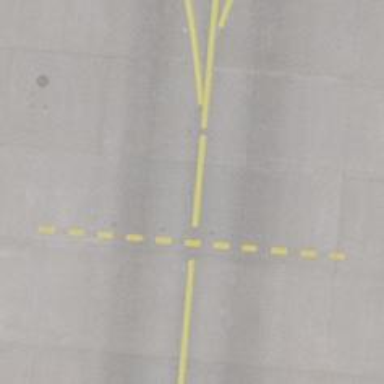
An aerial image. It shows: View of taxiway at the airport.